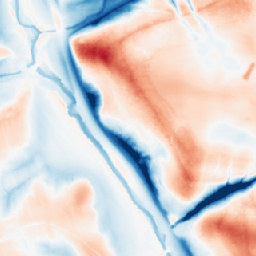
Category: multiscale
Decomposition family: dog_multiscale
Decomposition parameters: sigma_ratio: 2
n_scales: 5
base_sigma: 0.5
Upsampling method: nearest
Upsampling parameters: scale: 8
Upsampling scale: 8